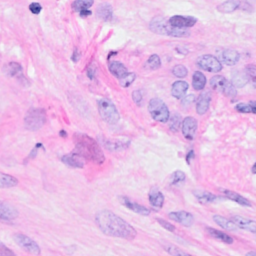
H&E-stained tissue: Breast